Chest X-ray:
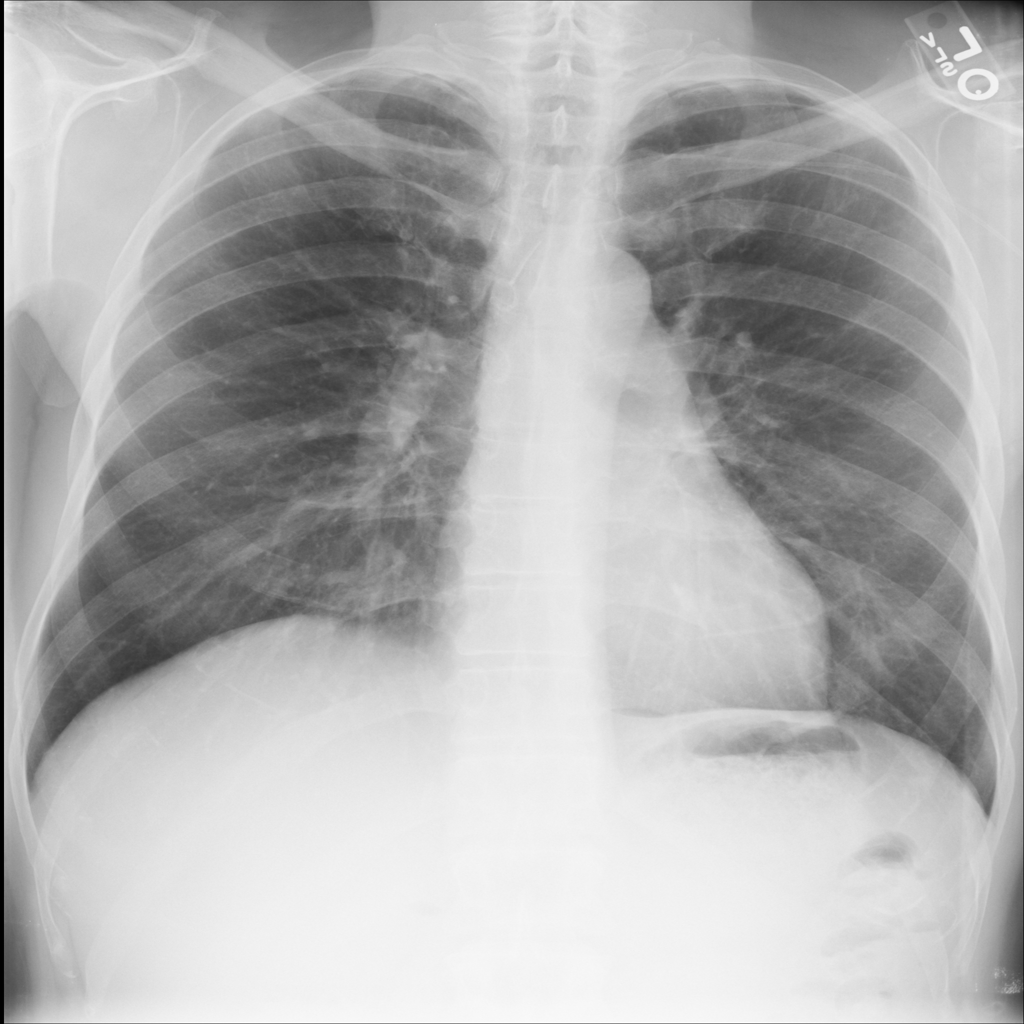
No abnormal finding: yes